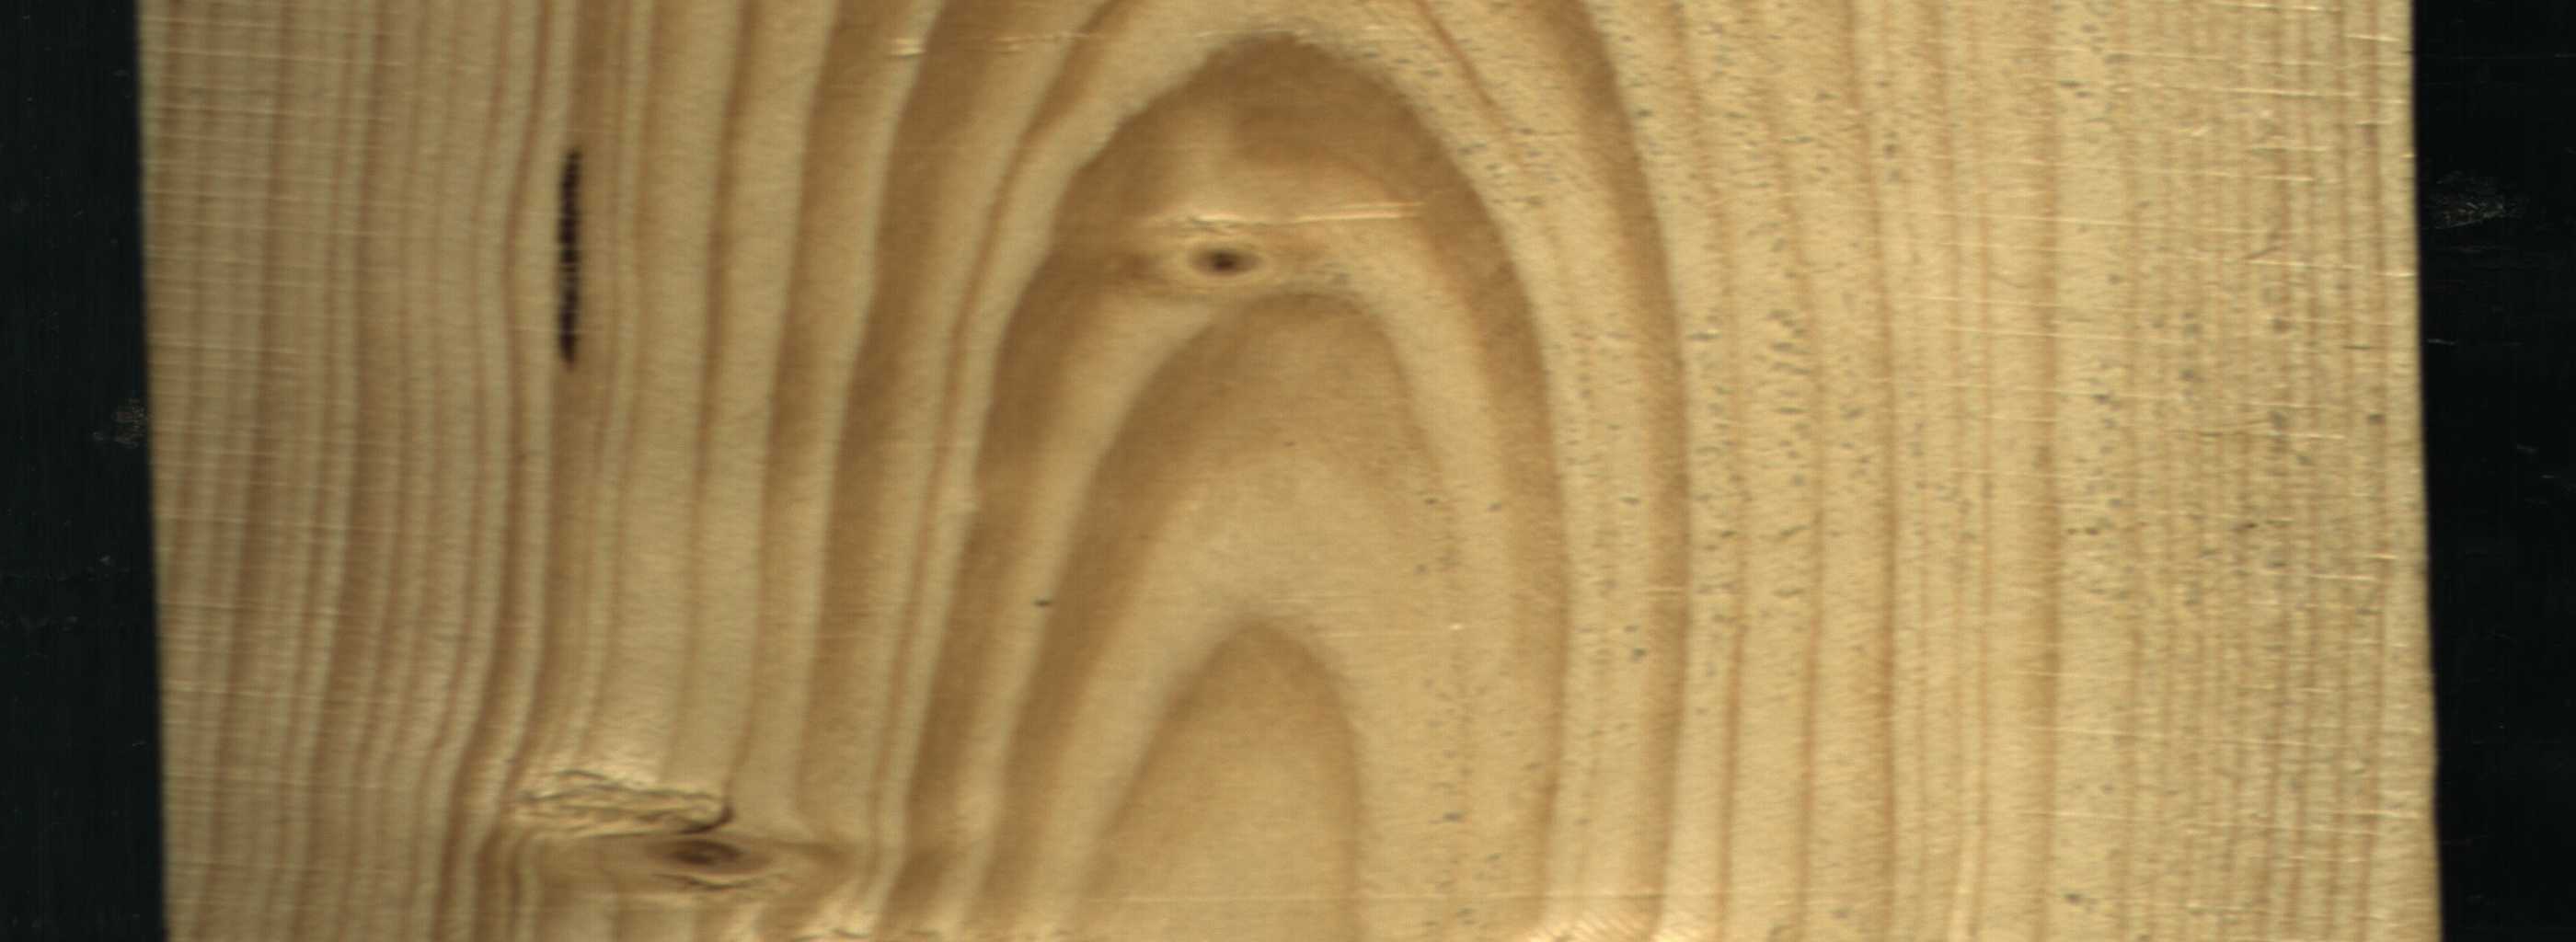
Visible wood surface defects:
resin
Live_Knot
Live_Knot